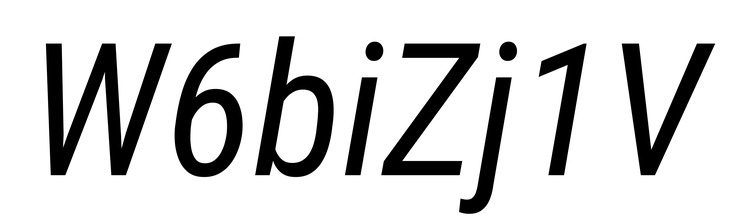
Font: Roboto-Italic_Condensed_Italic